Aerial crown-view tile of a tropical tree (Barro Colorado Island, Panama), acquired 20250818:
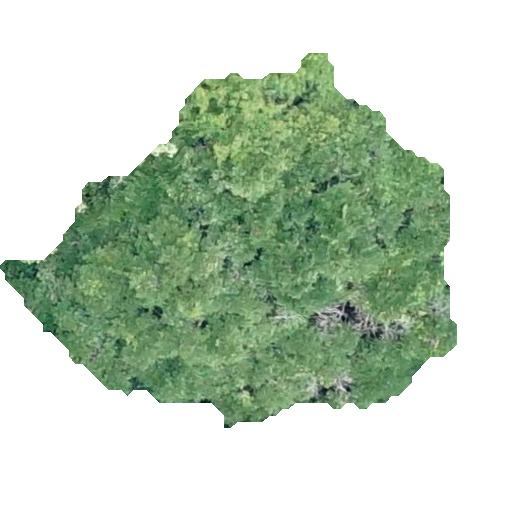
Species: Ocotea oblonga
GBIF accepted scientific name: Ocotea oblonga
Crown area: 154.703 m²